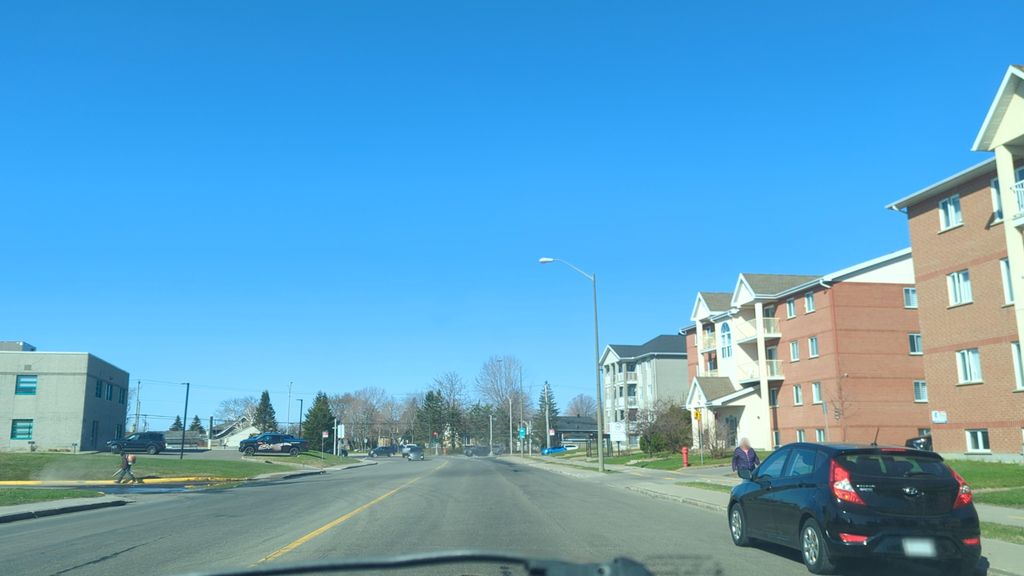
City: quebec_city